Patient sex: M
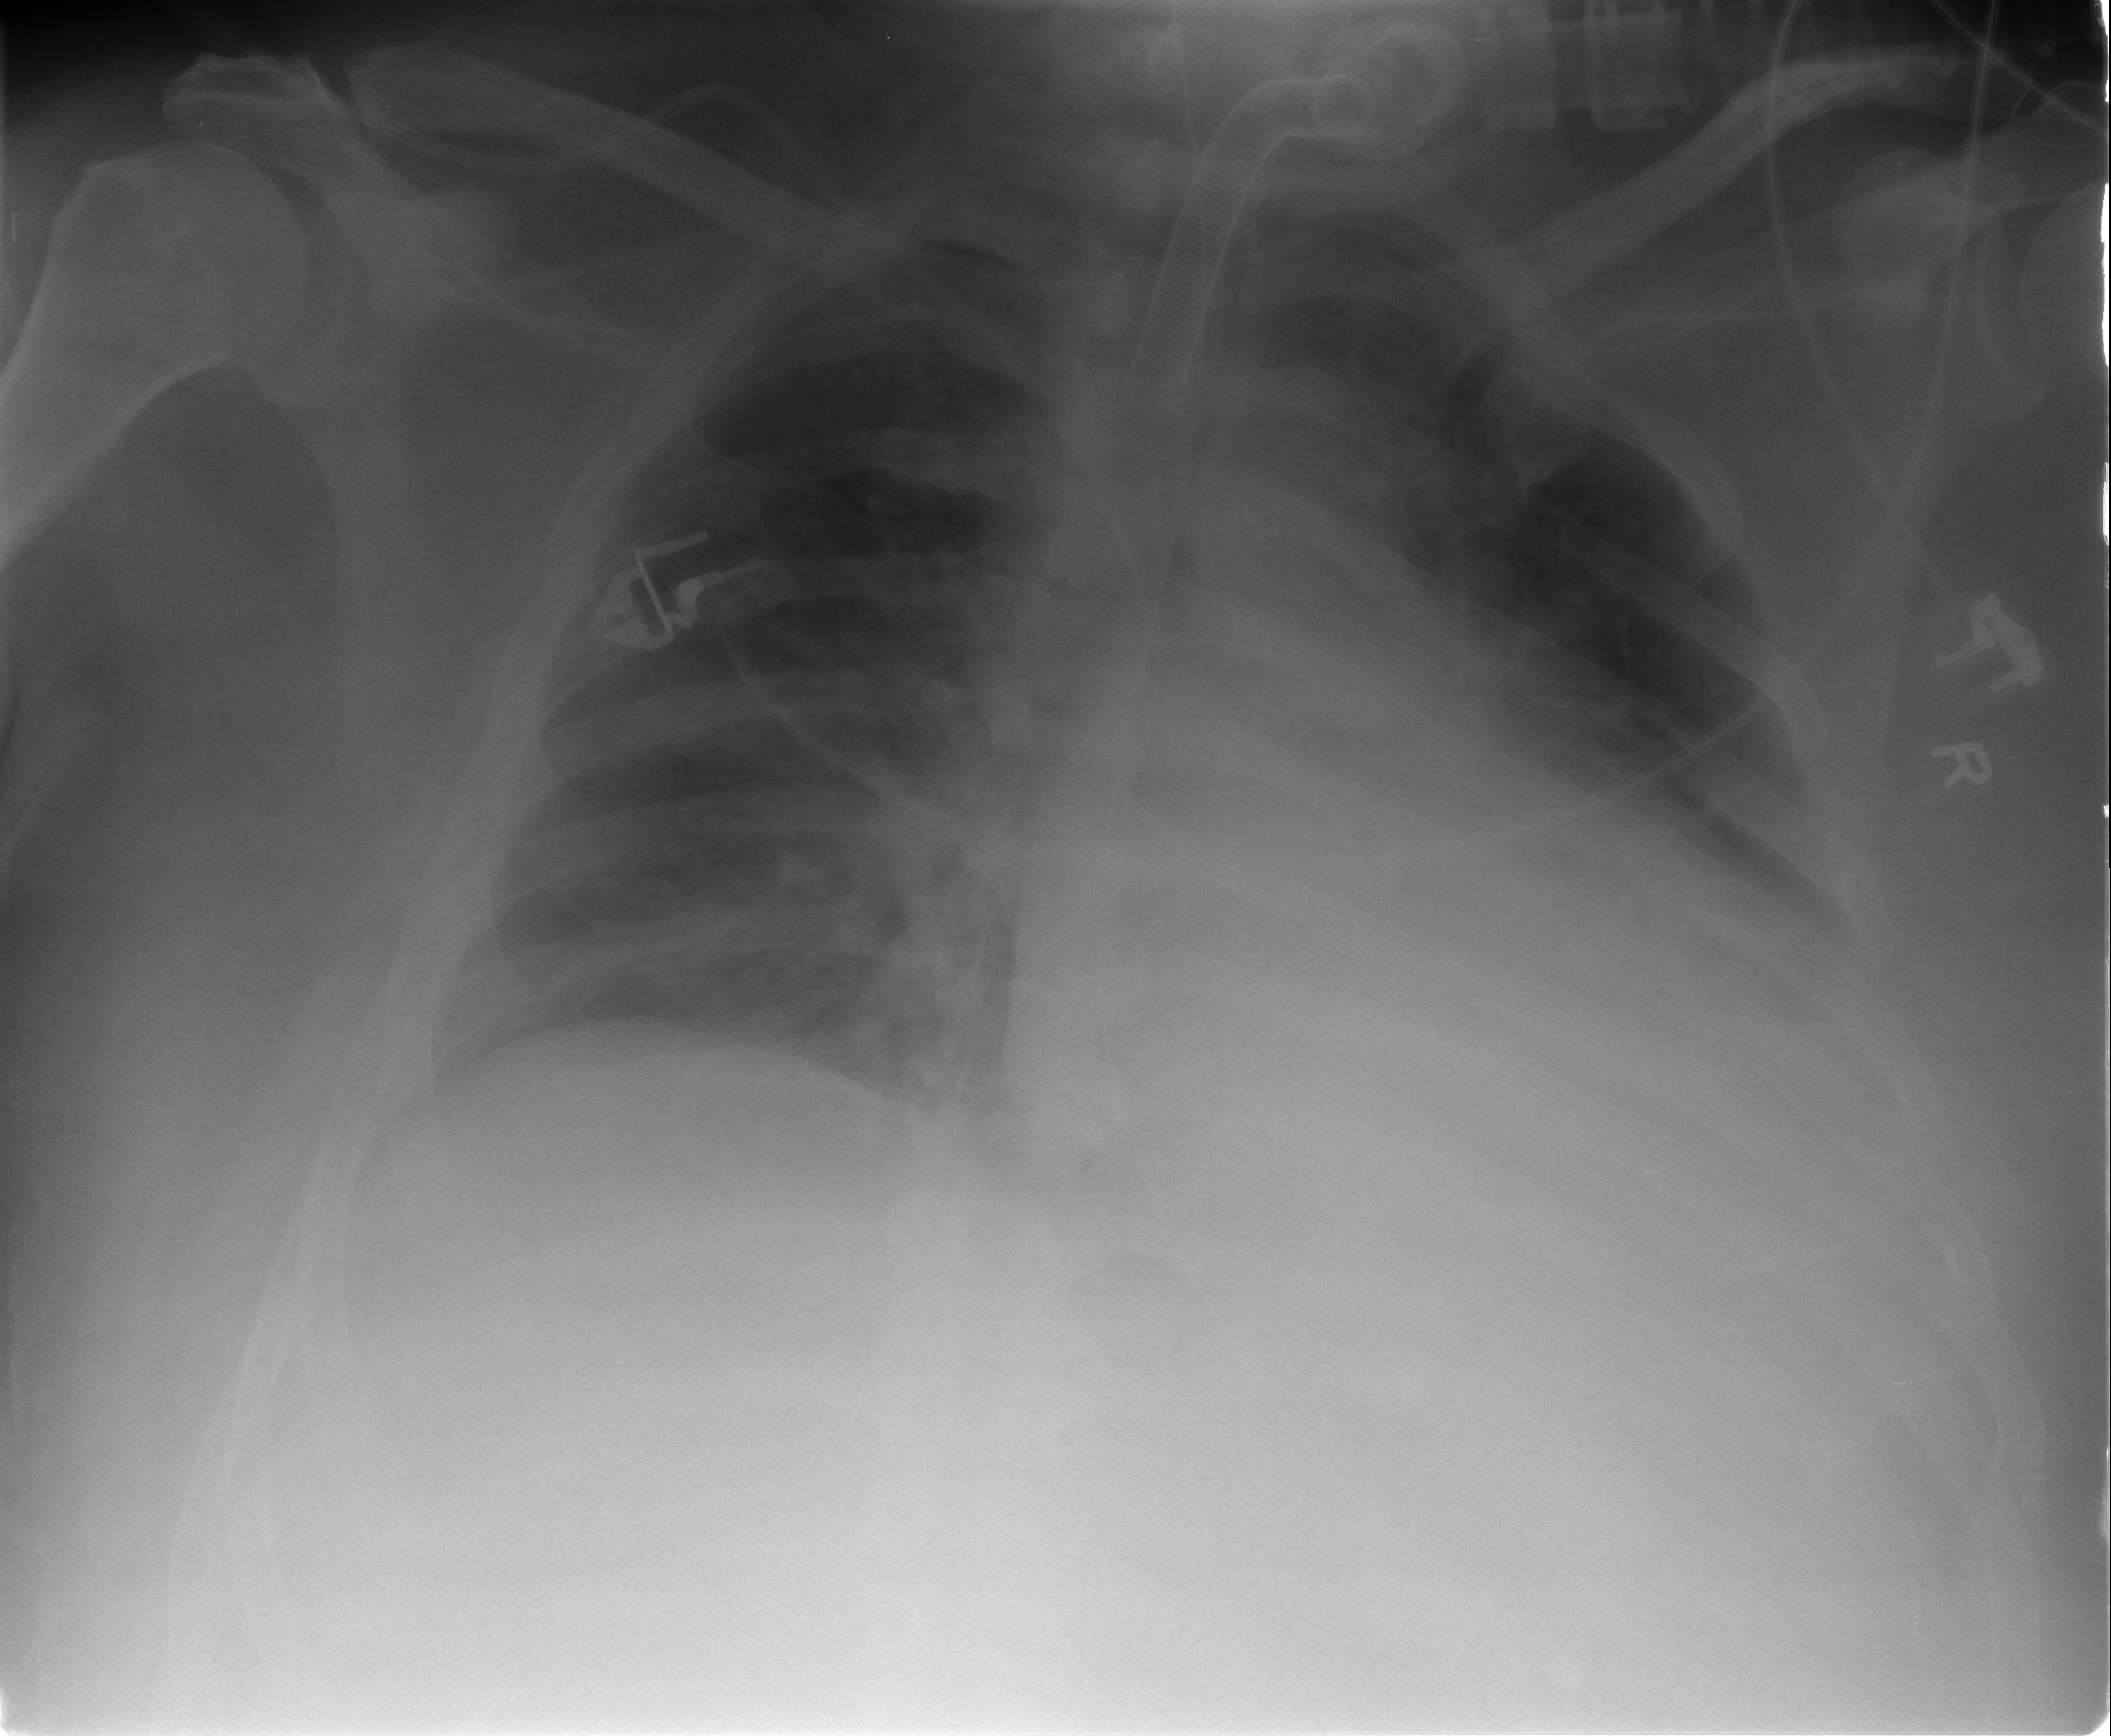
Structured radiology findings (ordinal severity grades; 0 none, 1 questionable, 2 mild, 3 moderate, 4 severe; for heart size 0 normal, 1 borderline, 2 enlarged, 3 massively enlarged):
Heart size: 2
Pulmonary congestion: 2
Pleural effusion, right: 3
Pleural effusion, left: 3
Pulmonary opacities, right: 2
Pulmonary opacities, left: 1
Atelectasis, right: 2
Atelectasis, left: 2